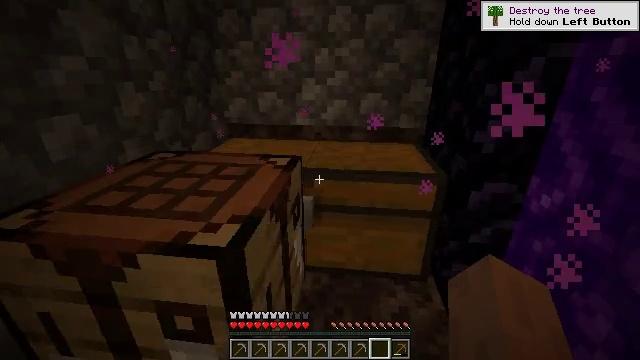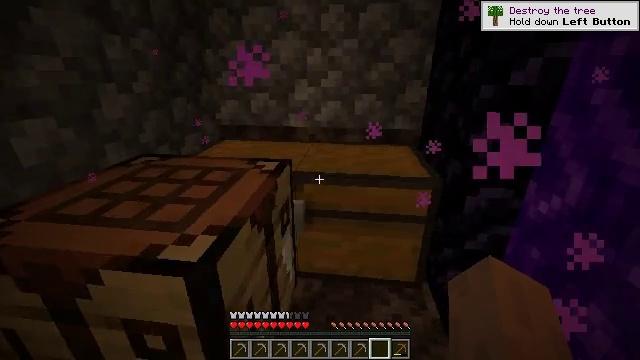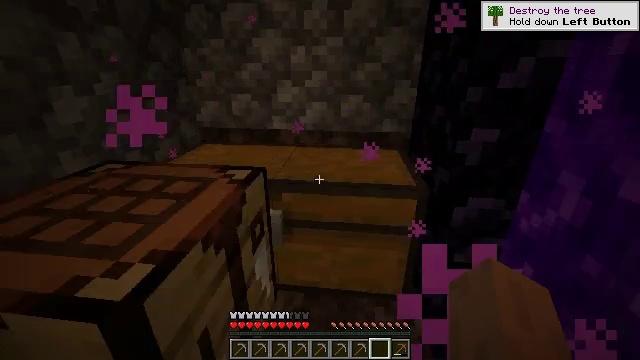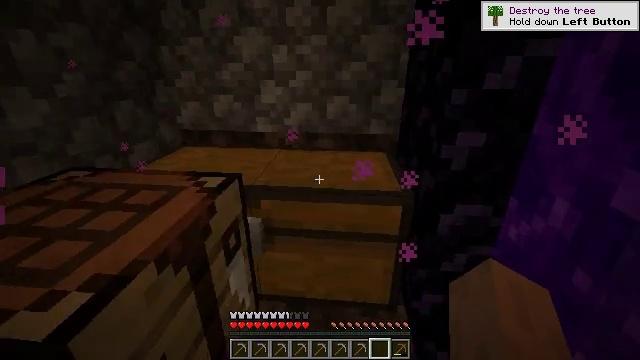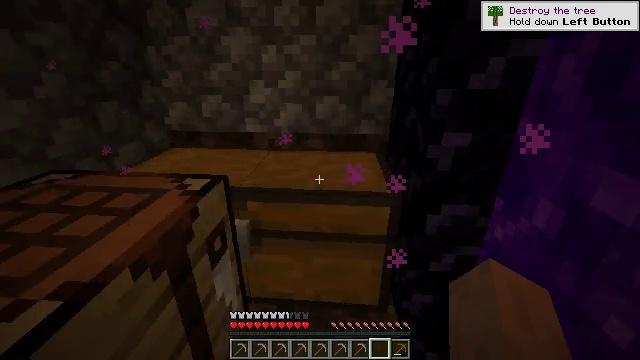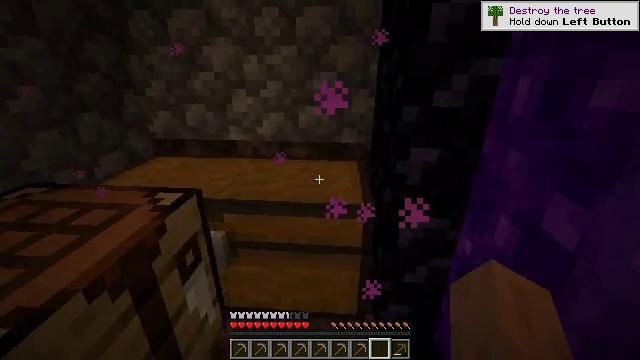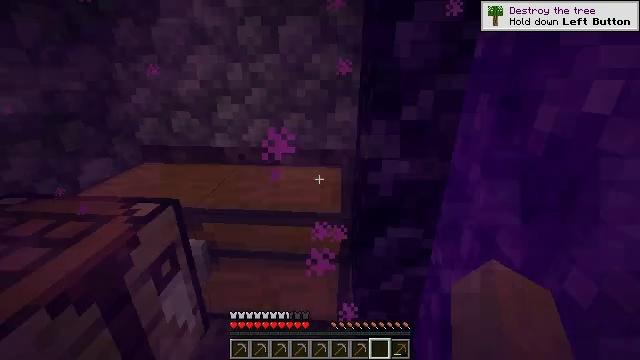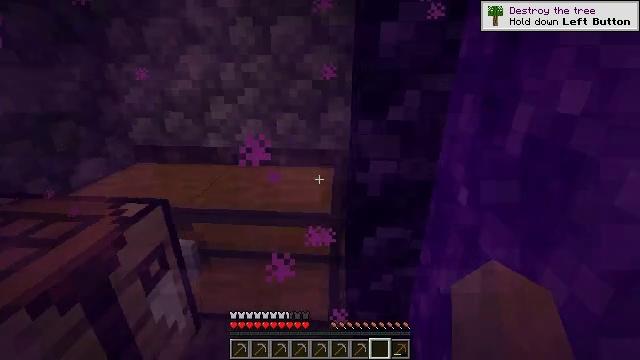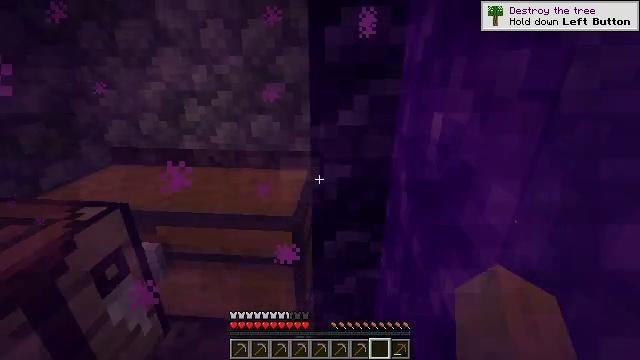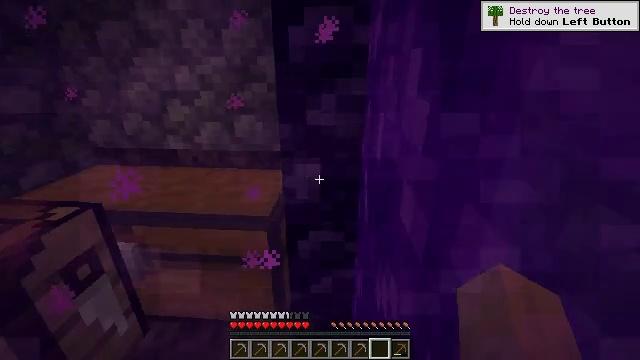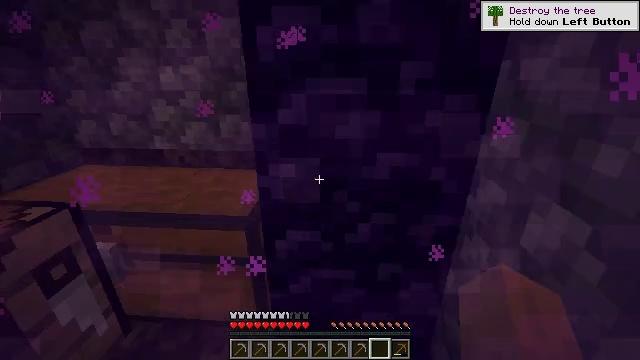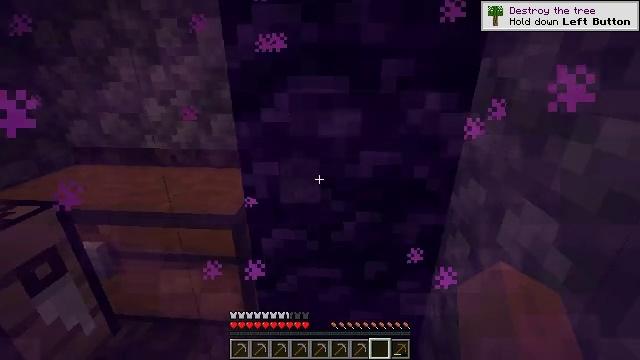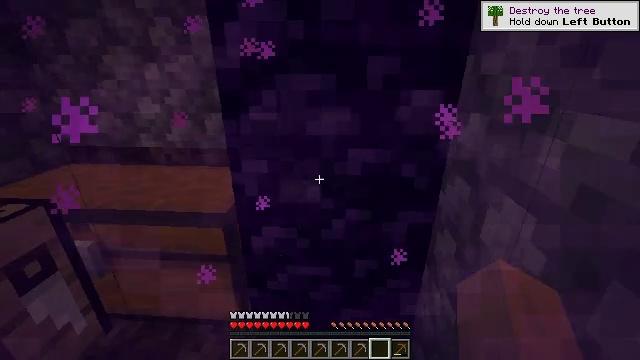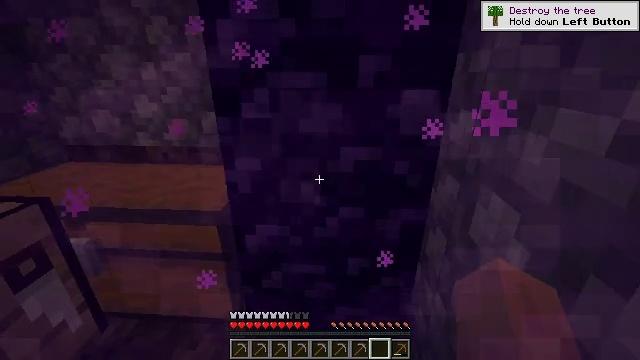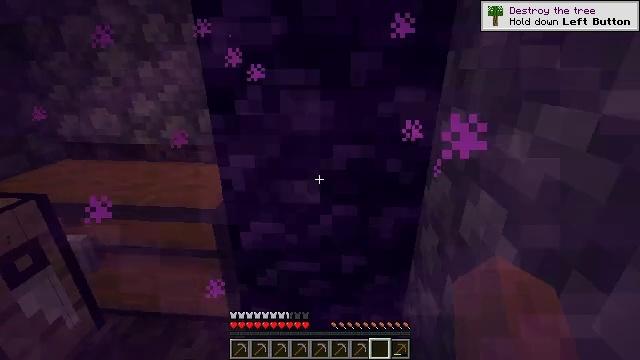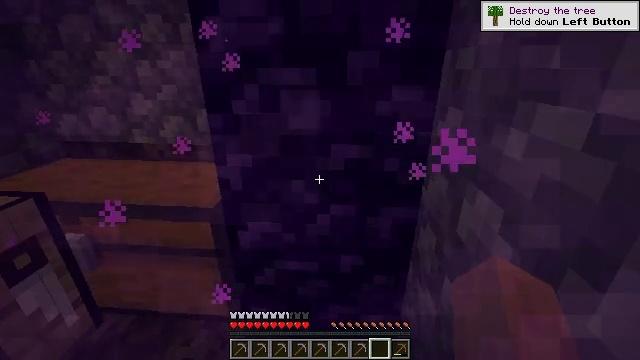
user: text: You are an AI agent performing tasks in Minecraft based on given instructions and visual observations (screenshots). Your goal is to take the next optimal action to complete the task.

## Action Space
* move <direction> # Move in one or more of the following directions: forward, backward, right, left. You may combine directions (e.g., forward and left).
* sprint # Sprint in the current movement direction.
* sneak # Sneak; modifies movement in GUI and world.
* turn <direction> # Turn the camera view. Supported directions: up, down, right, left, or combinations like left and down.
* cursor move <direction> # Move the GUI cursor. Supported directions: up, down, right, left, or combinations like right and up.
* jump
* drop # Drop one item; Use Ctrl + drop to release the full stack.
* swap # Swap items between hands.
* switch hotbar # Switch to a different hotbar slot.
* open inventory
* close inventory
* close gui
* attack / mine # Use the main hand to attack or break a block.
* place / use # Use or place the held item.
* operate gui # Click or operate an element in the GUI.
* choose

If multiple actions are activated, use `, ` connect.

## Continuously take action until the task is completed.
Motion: motion action
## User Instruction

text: Combine gold ingots to make a golden helmet.
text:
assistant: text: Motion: move forward and move right
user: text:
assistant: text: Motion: move forward and move right
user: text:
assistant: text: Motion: move forward and move right, turn right
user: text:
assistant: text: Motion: move right, turn right
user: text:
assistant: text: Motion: move right
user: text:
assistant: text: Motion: move right
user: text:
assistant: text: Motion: move right
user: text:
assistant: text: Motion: move right
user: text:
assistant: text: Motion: move right
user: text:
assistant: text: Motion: no_op
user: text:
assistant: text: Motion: no_op
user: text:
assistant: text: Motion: no_op
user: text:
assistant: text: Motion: no_op
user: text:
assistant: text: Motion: no_op
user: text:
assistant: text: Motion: no_op
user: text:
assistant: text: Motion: no_op
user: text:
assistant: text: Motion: no_op
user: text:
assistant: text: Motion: no_op
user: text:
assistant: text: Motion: no_op
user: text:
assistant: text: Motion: no_op
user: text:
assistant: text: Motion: no_op
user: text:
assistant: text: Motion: no_op
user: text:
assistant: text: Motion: no_op
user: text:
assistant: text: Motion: no_op
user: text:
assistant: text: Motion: no_op
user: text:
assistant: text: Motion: no_op
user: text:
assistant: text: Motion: no_op
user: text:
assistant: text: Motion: no_op
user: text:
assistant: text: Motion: no_op
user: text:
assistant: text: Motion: no_op